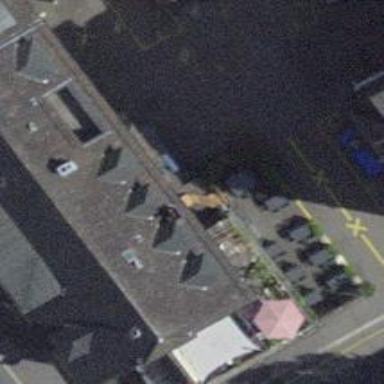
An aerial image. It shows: Restaurant.